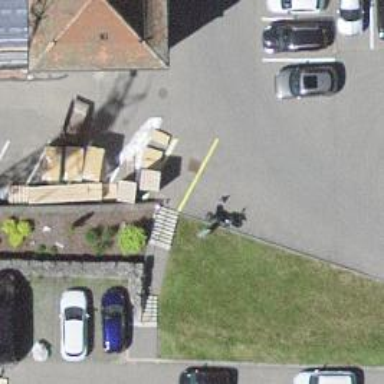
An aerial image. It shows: Set of concrete steps.